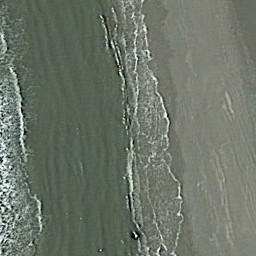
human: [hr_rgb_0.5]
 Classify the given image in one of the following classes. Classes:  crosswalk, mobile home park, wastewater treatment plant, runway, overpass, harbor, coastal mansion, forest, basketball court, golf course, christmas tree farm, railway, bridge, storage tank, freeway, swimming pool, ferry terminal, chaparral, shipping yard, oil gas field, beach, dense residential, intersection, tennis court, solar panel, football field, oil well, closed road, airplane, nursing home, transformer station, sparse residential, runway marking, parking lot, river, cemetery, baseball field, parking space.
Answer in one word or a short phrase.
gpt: beach